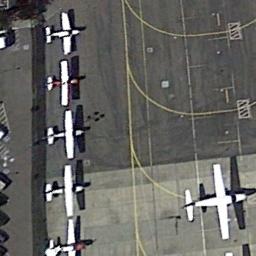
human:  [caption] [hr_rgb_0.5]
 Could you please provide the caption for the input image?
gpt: One aircraft and four aircraft in a row are parked on the open space .

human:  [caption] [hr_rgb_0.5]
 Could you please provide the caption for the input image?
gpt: Five small planes were parked on the edge of the clearing, And one large plane was parked on the yellow indicating line .

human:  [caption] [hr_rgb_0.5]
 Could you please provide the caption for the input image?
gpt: There are many planes of the same size in a clearing .

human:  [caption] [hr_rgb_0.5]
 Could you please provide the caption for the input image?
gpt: Some planes parked in a line on the airport and another plane parked in front of it .

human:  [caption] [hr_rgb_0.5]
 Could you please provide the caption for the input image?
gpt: Six planes are on the marked ground .